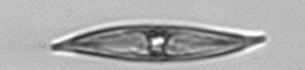
Label: Pleurosigma